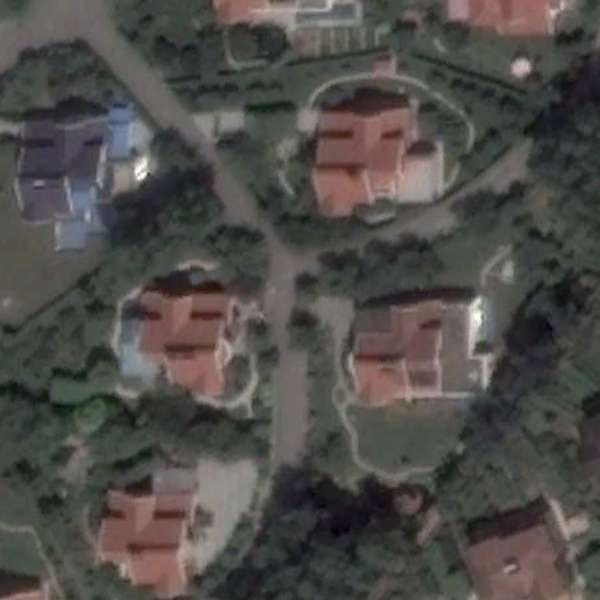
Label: MediumResidential